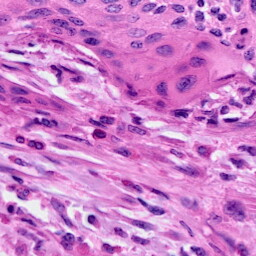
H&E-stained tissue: Cervix